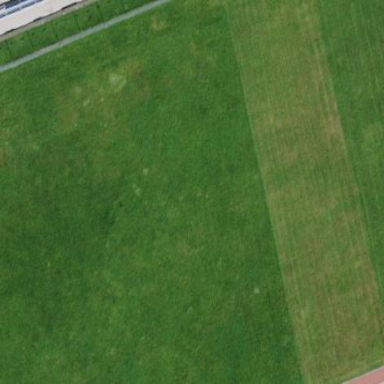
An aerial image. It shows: Soccer pitch with grass surface for leisure land.